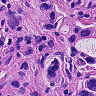
Metastatic tissue present: yes